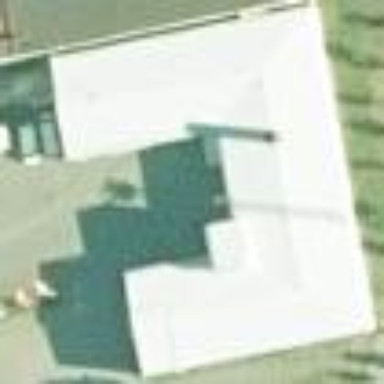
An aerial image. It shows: Building with furniture shop.